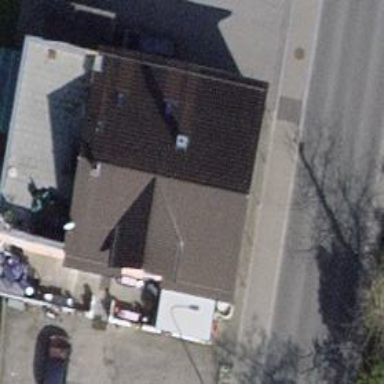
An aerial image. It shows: Restaurant.